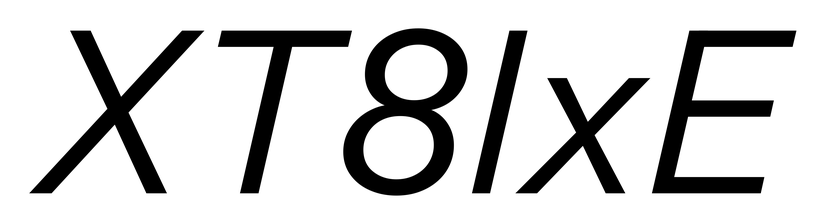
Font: InstrumentSans-Italic_Italic